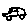
Label: car